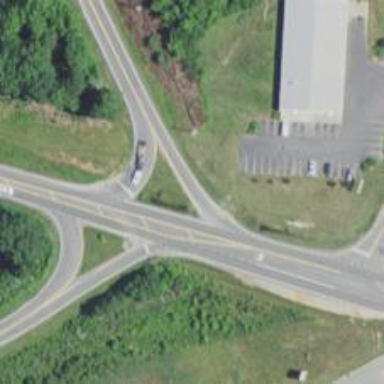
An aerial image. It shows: Cloverleaf junction with trunk link highway.